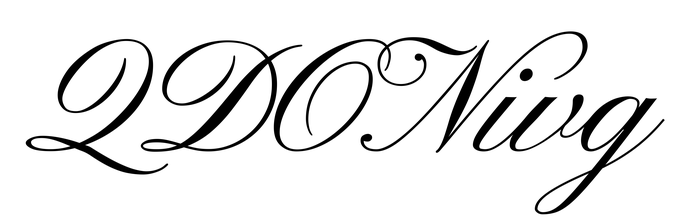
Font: PinyonScript-Regular